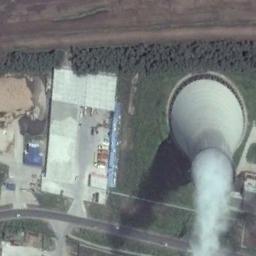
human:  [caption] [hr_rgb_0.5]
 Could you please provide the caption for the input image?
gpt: There is a factory building in a thermal power station and a cooling tower is steaming .

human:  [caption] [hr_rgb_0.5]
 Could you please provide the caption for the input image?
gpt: There are many buildings next to the thermal power station .

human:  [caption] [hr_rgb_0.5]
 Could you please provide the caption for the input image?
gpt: There is a thermal power station in the open space by the woods .

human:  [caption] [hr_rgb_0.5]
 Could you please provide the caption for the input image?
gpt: The thermal power station is on the grass next to some buildings with white mist above .

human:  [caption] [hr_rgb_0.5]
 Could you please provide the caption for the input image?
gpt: A thermal power station with a chimney .